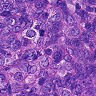
Metastatic tissue present: yes